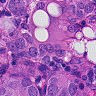
Metastatic tissue present: yes